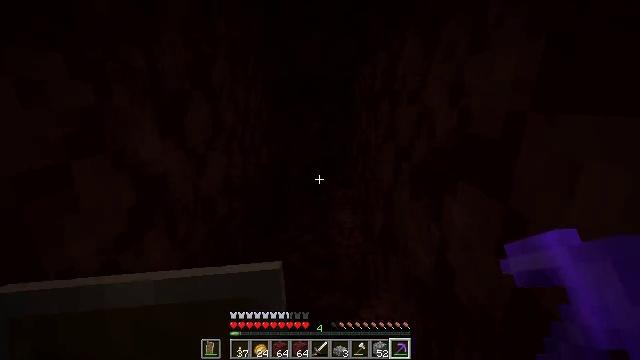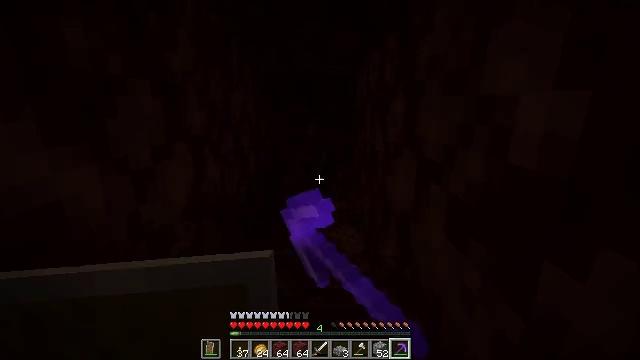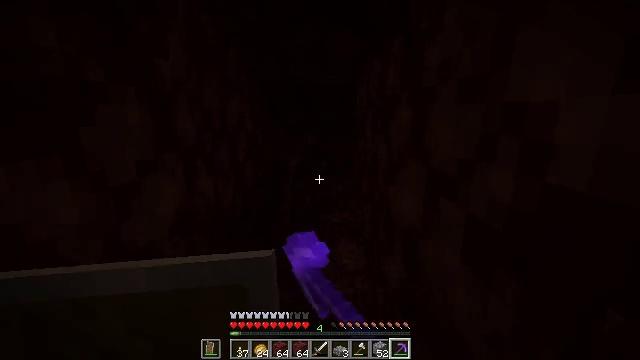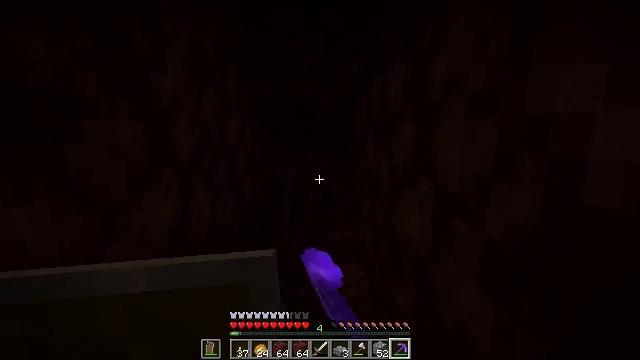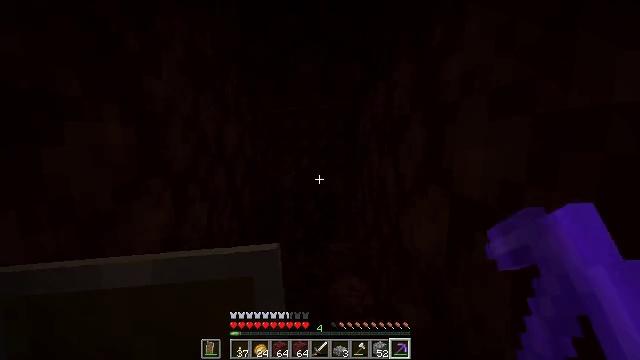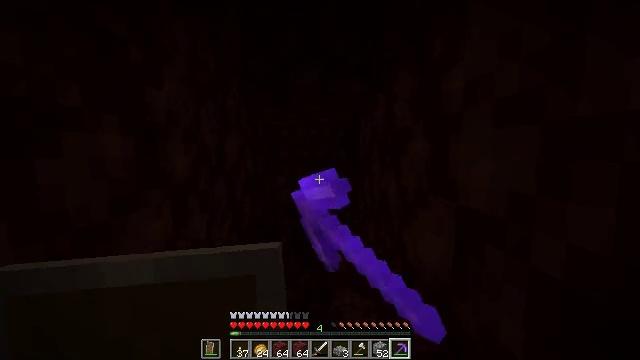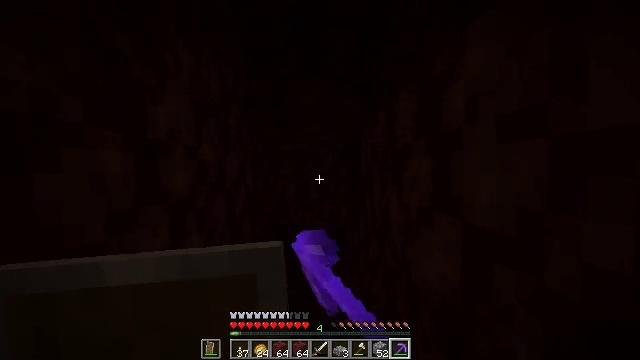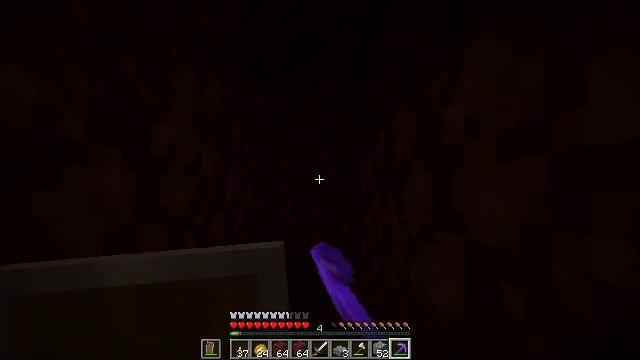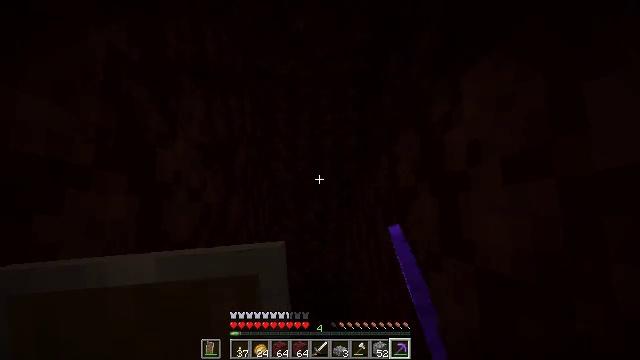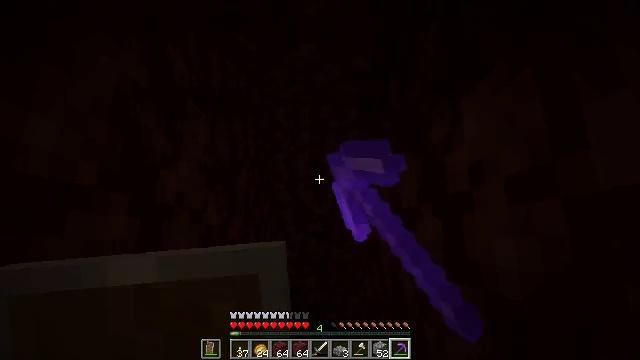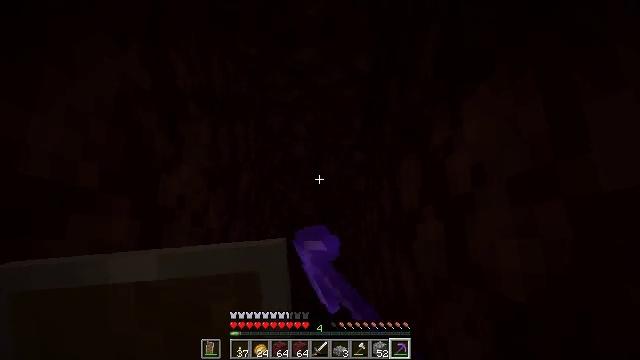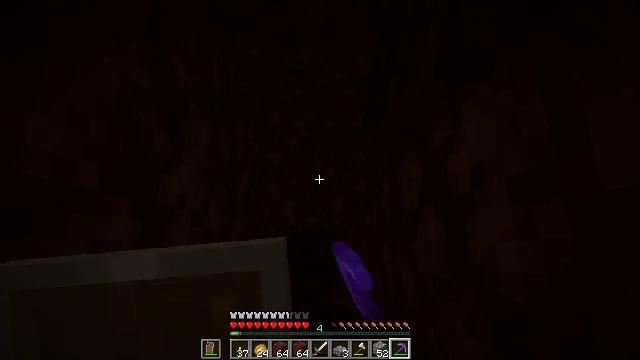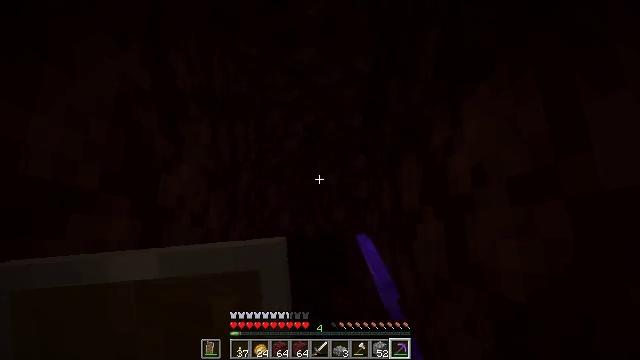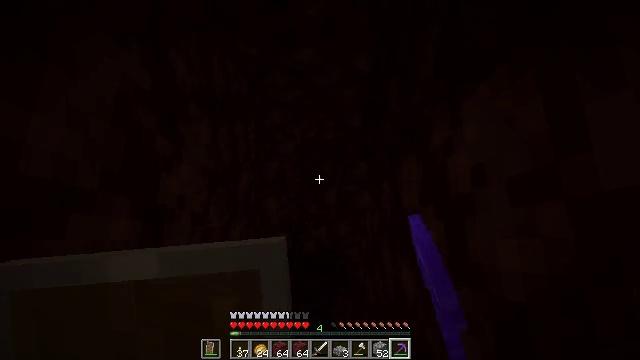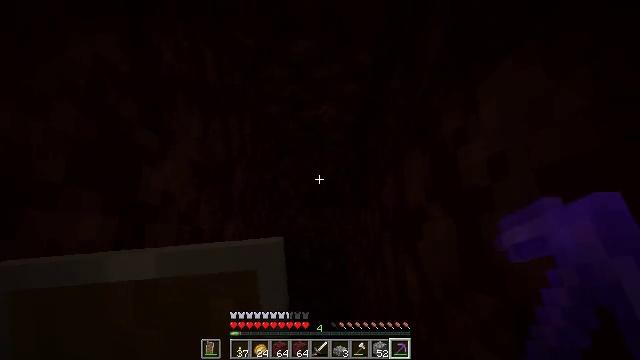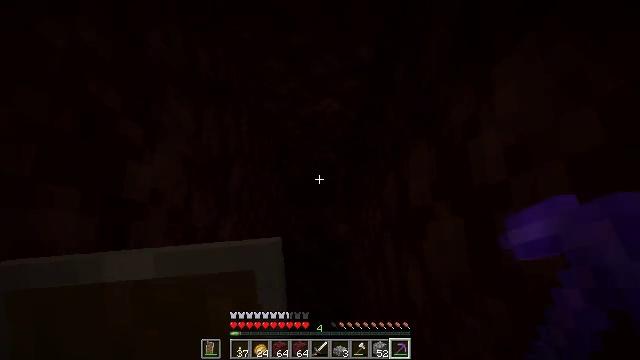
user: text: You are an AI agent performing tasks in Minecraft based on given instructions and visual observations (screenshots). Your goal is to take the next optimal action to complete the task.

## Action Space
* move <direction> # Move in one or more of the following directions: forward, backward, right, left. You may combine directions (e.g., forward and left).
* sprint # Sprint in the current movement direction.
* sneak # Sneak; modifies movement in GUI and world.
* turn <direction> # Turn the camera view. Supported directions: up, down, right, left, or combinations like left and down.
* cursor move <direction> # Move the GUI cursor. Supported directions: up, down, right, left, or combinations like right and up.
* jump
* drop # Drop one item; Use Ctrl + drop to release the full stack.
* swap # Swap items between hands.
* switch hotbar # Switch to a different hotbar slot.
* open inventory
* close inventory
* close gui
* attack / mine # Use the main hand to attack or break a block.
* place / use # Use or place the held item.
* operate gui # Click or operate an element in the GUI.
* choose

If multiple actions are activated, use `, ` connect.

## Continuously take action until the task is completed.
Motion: motion action
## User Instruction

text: Dig up netherrack with a pickaxe.
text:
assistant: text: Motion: move forward, attack / mine
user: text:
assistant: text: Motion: turn up, attack / mine
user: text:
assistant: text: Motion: turn up, attack / mine
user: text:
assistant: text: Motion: turn up, attack / mine
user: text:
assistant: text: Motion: turn up, attack / mine
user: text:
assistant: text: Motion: turn up, attack / mine
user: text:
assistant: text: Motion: turn up, attack / mine
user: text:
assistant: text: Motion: turn up, attack / mine
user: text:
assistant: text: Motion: turn up, attack / mine
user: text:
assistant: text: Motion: attack / mine
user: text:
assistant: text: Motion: attack / mine
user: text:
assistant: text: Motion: no_op
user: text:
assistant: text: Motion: no_op
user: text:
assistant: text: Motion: move forward
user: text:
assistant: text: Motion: move forward
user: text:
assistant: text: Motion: move forward
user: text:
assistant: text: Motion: move forward
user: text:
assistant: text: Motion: move forward
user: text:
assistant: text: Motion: move forward
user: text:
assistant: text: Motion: move forward
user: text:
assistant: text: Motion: move forward
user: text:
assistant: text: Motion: move forward
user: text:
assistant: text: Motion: move forward, attack / mine
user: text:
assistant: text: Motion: move forward, attack / mine
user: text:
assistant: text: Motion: move forward, turn down, attack / mine
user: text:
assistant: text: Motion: move forward, turn down, attack / mine
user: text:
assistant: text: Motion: turn down, attack / mine
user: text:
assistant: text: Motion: turn down, attack / mine
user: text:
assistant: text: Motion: turn down, attack / mine
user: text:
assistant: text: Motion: turn down, attack / mine